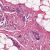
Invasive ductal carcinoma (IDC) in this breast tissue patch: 1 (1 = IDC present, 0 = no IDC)